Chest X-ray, AP view. Patient: 30 years old, sex M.
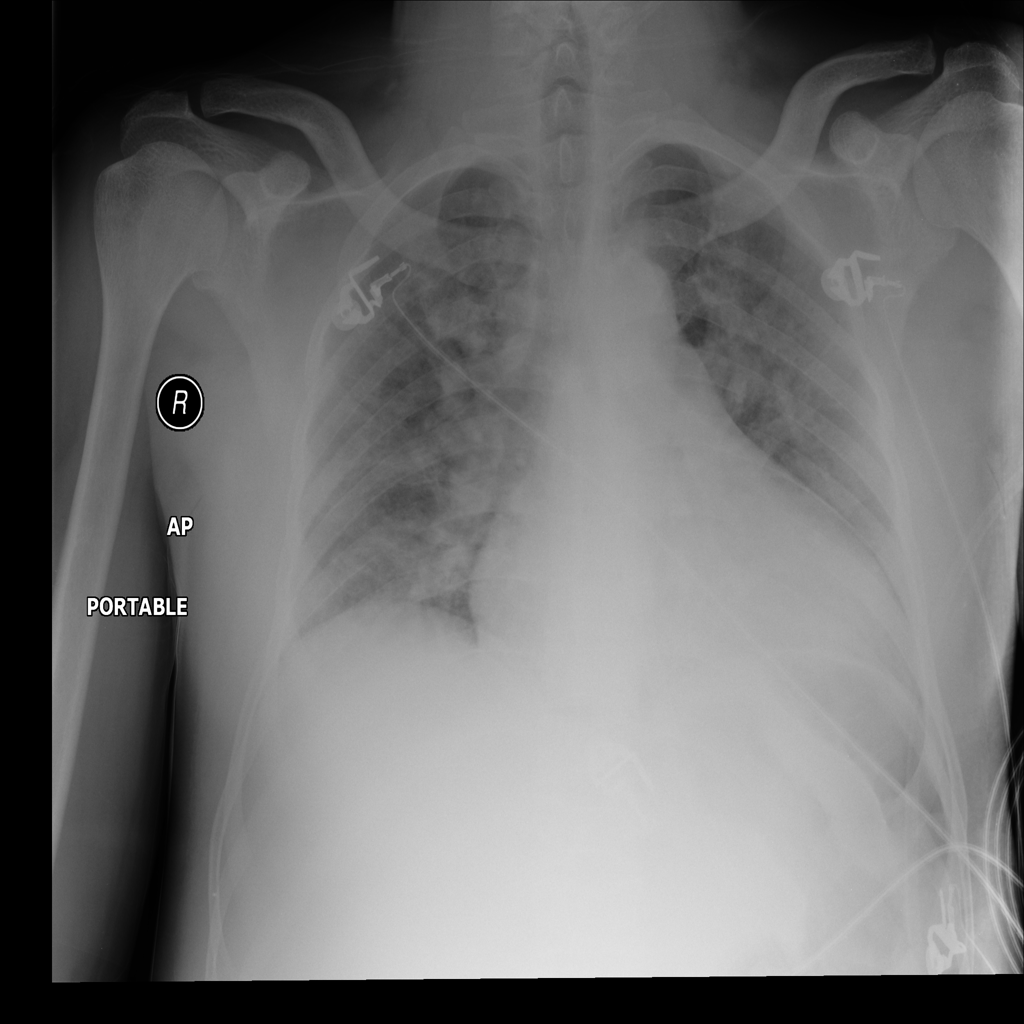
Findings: Cardiomegaly